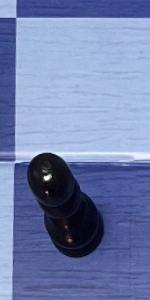
Label: Pawn_Black